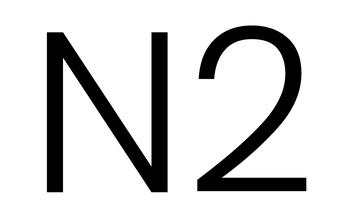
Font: Poppins-Light